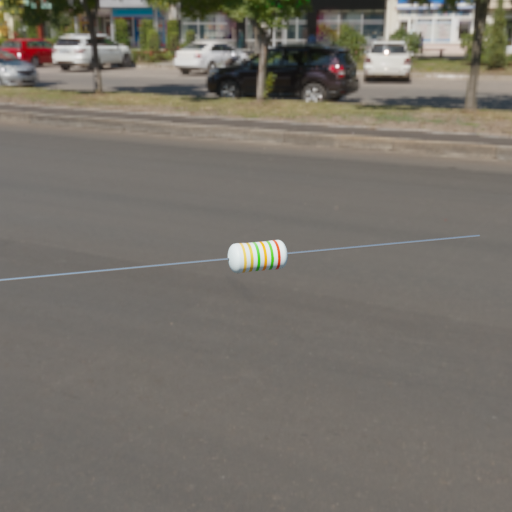
Resistor colour bands (in order): gold, gold, green, orange, green, red